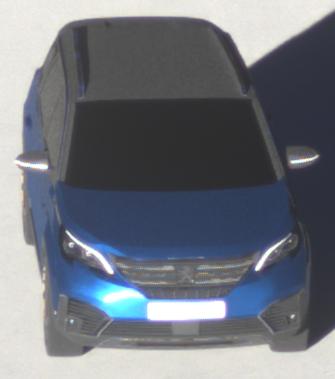
Make: Peugeot
Model: 5008 1.2 PureTech 130 Active
Detailed model: 5008 (II) (03/17 - 09/20)
Model produced from: 2017/03
Model produced until: 2018/07
Doors: 5
Color: blue
Road condition: dry road
Daytime: sunrise or sunset
Contrast: high contrast